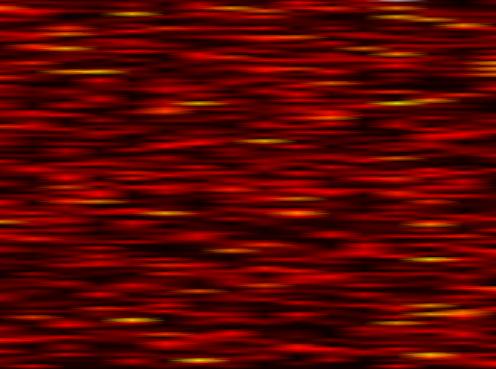
Label: UFMC